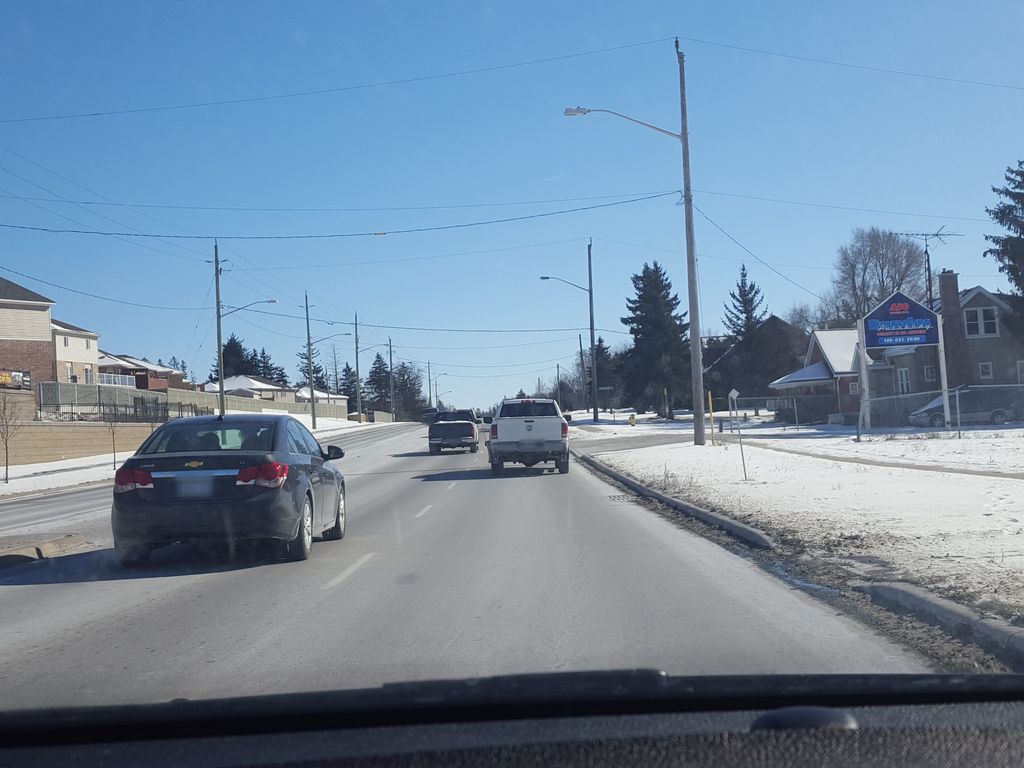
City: kitchener-waterloo